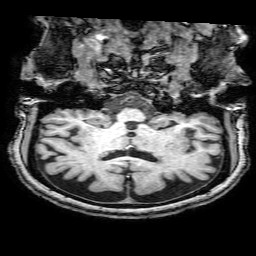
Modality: T1w
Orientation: sagittal
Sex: female
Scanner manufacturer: philips
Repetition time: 0.008183 s
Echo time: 0.00374 s